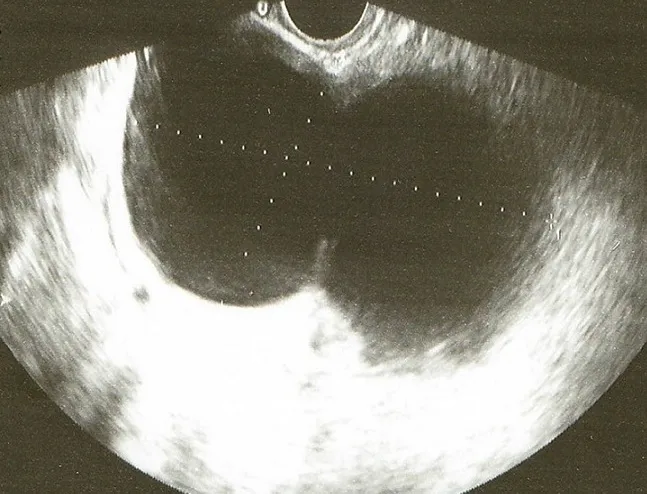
The sonographic evaluation showed a 100/52mm right oblong adnexal cyst suggesting a hydrosalpinx.
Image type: radiology (ultrasound)